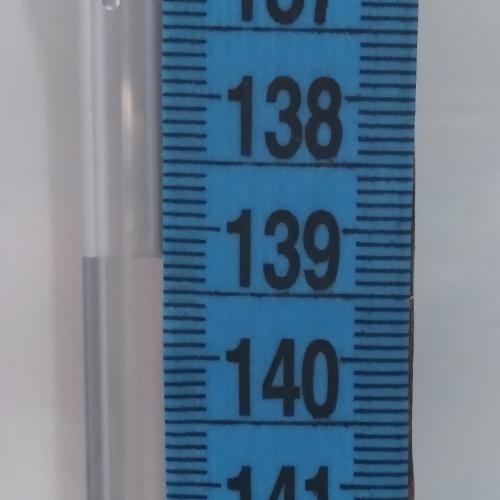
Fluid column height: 139.2 cm